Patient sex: F
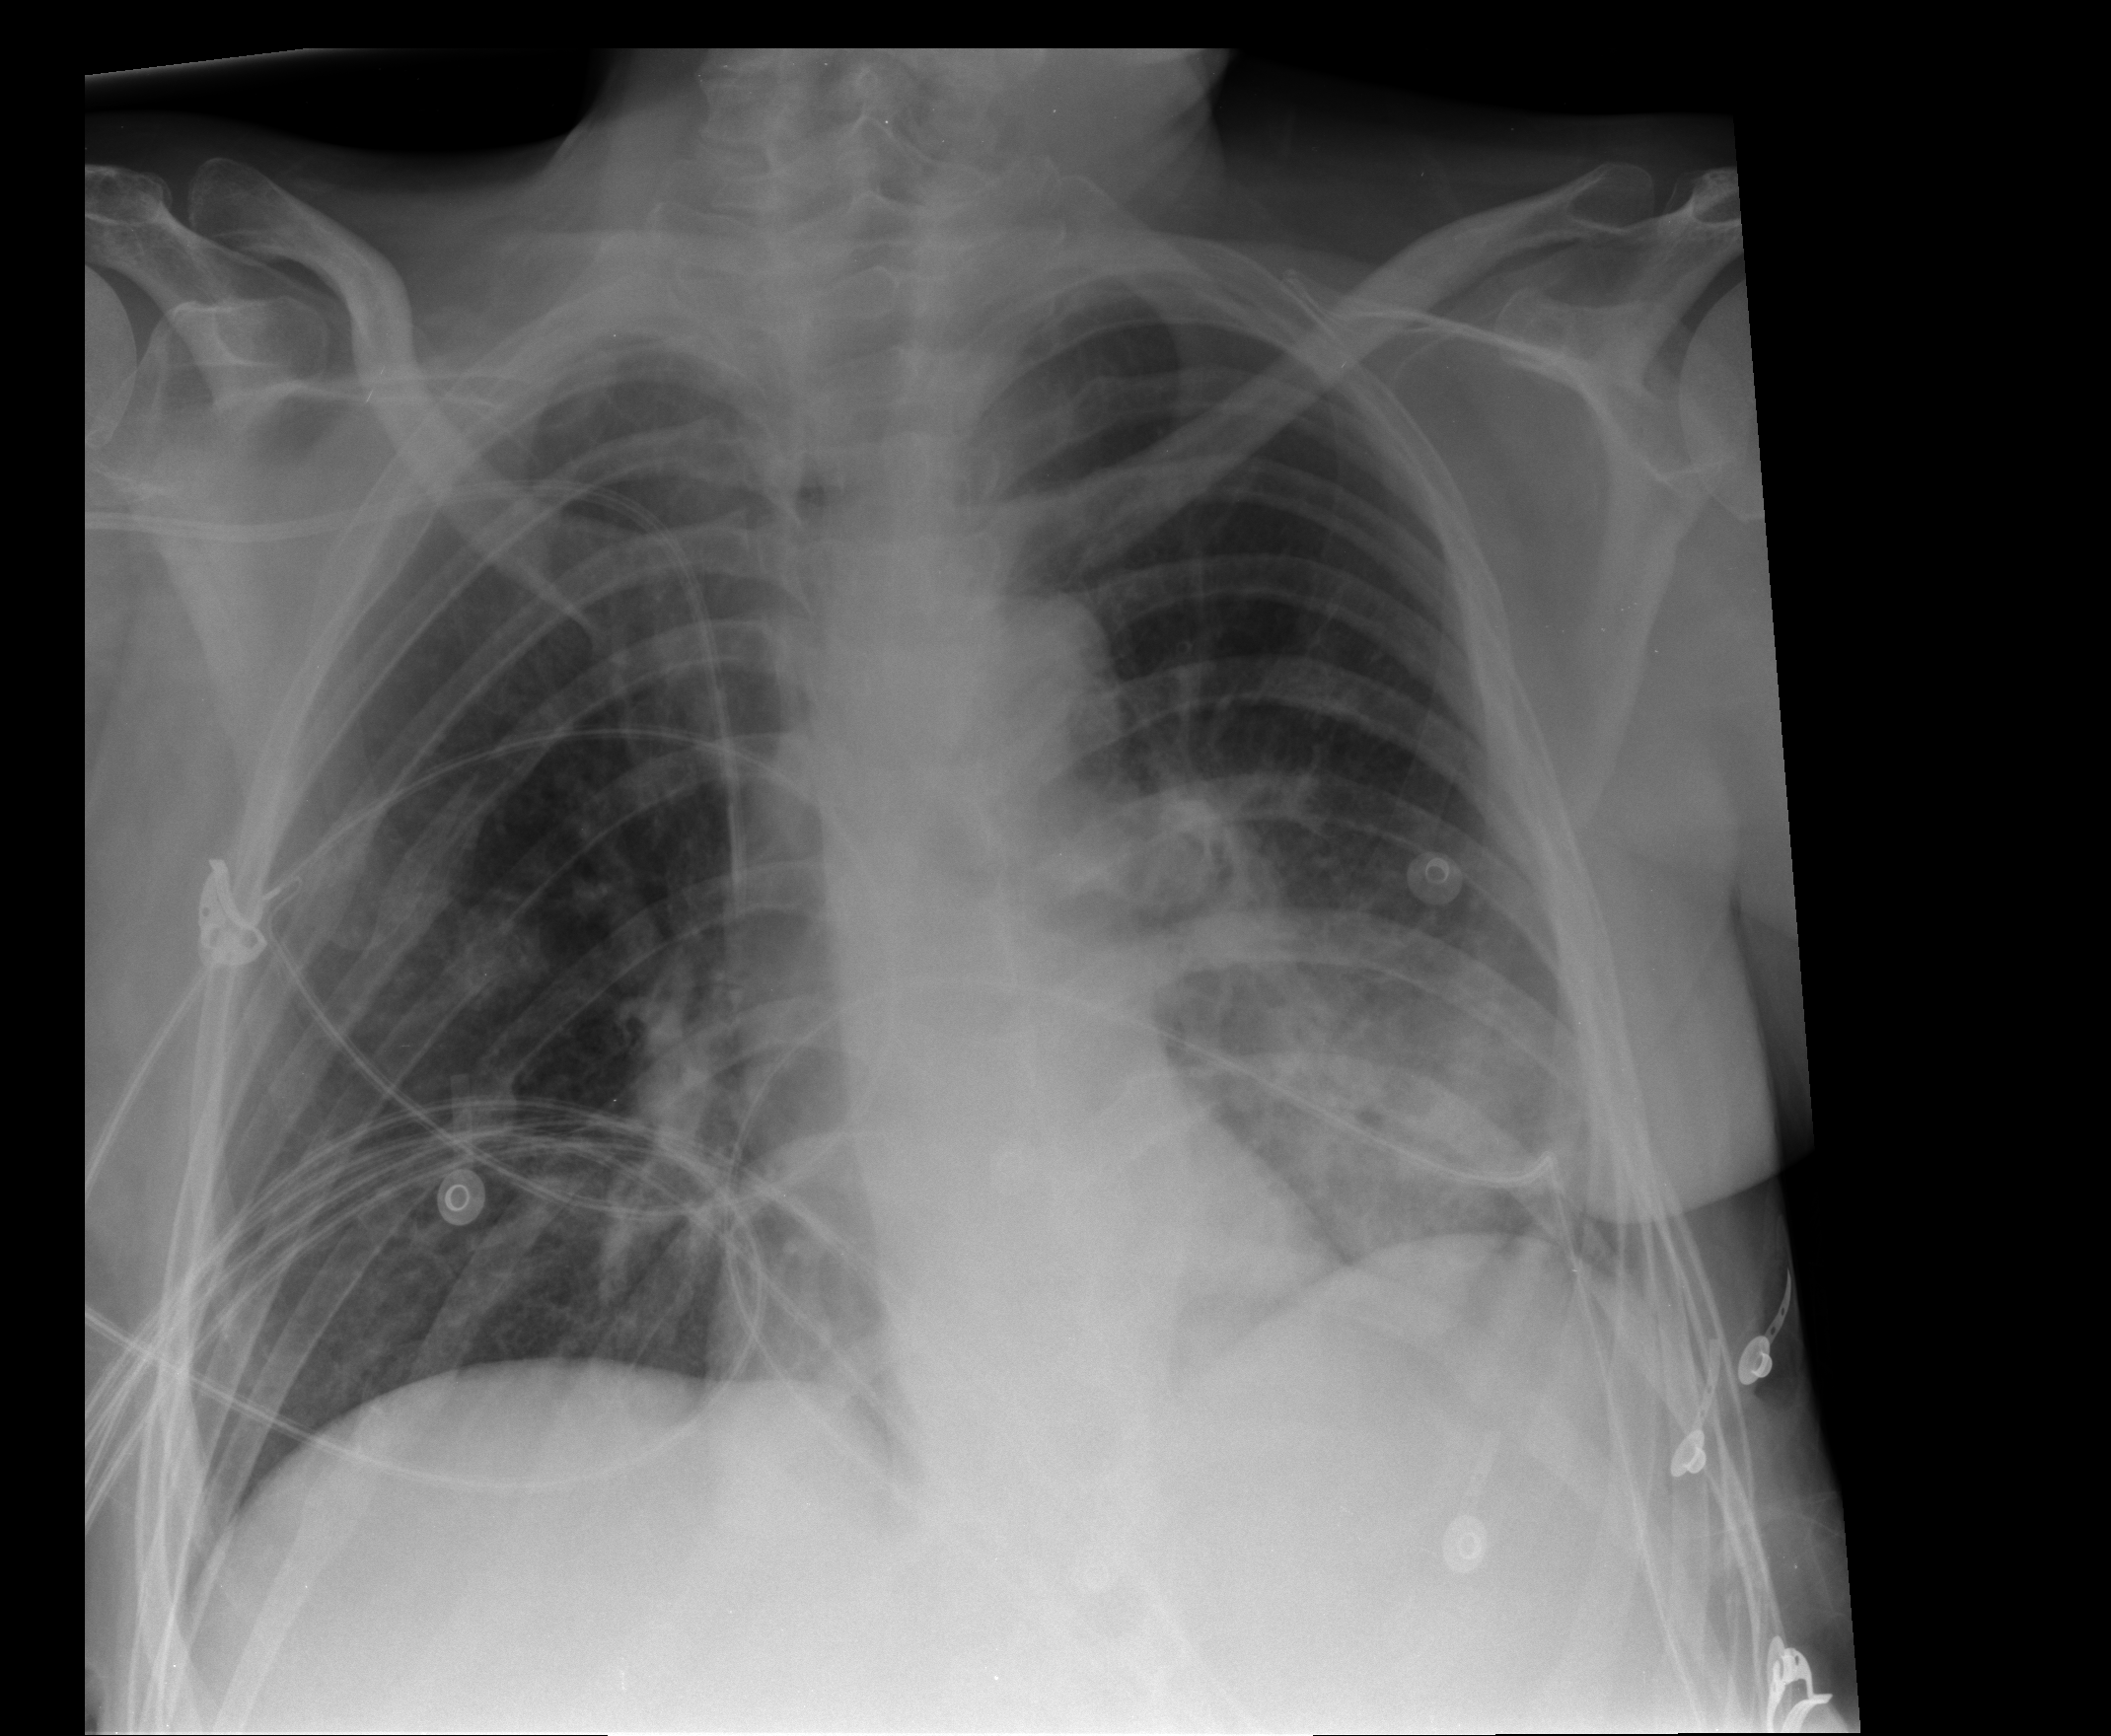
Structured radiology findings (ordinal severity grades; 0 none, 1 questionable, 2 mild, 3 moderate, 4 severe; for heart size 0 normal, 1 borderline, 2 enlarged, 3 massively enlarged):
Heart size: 0
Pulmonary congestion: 1
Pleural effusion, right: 0
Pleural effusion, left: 2
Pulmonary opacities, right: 0
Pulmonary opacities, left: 0
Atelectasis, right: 0
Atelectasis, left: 1